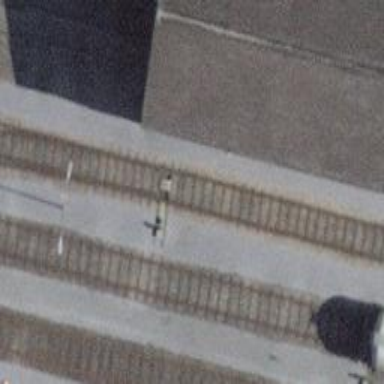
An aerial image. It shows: Railway switch.